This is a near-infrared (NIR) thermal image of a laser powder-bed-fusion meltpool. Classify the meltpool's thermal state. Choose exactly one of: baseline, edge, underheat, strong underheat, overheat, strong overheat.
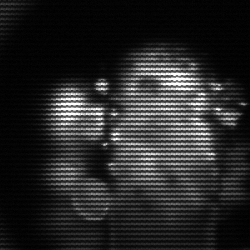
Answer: strong underheat